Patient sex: F
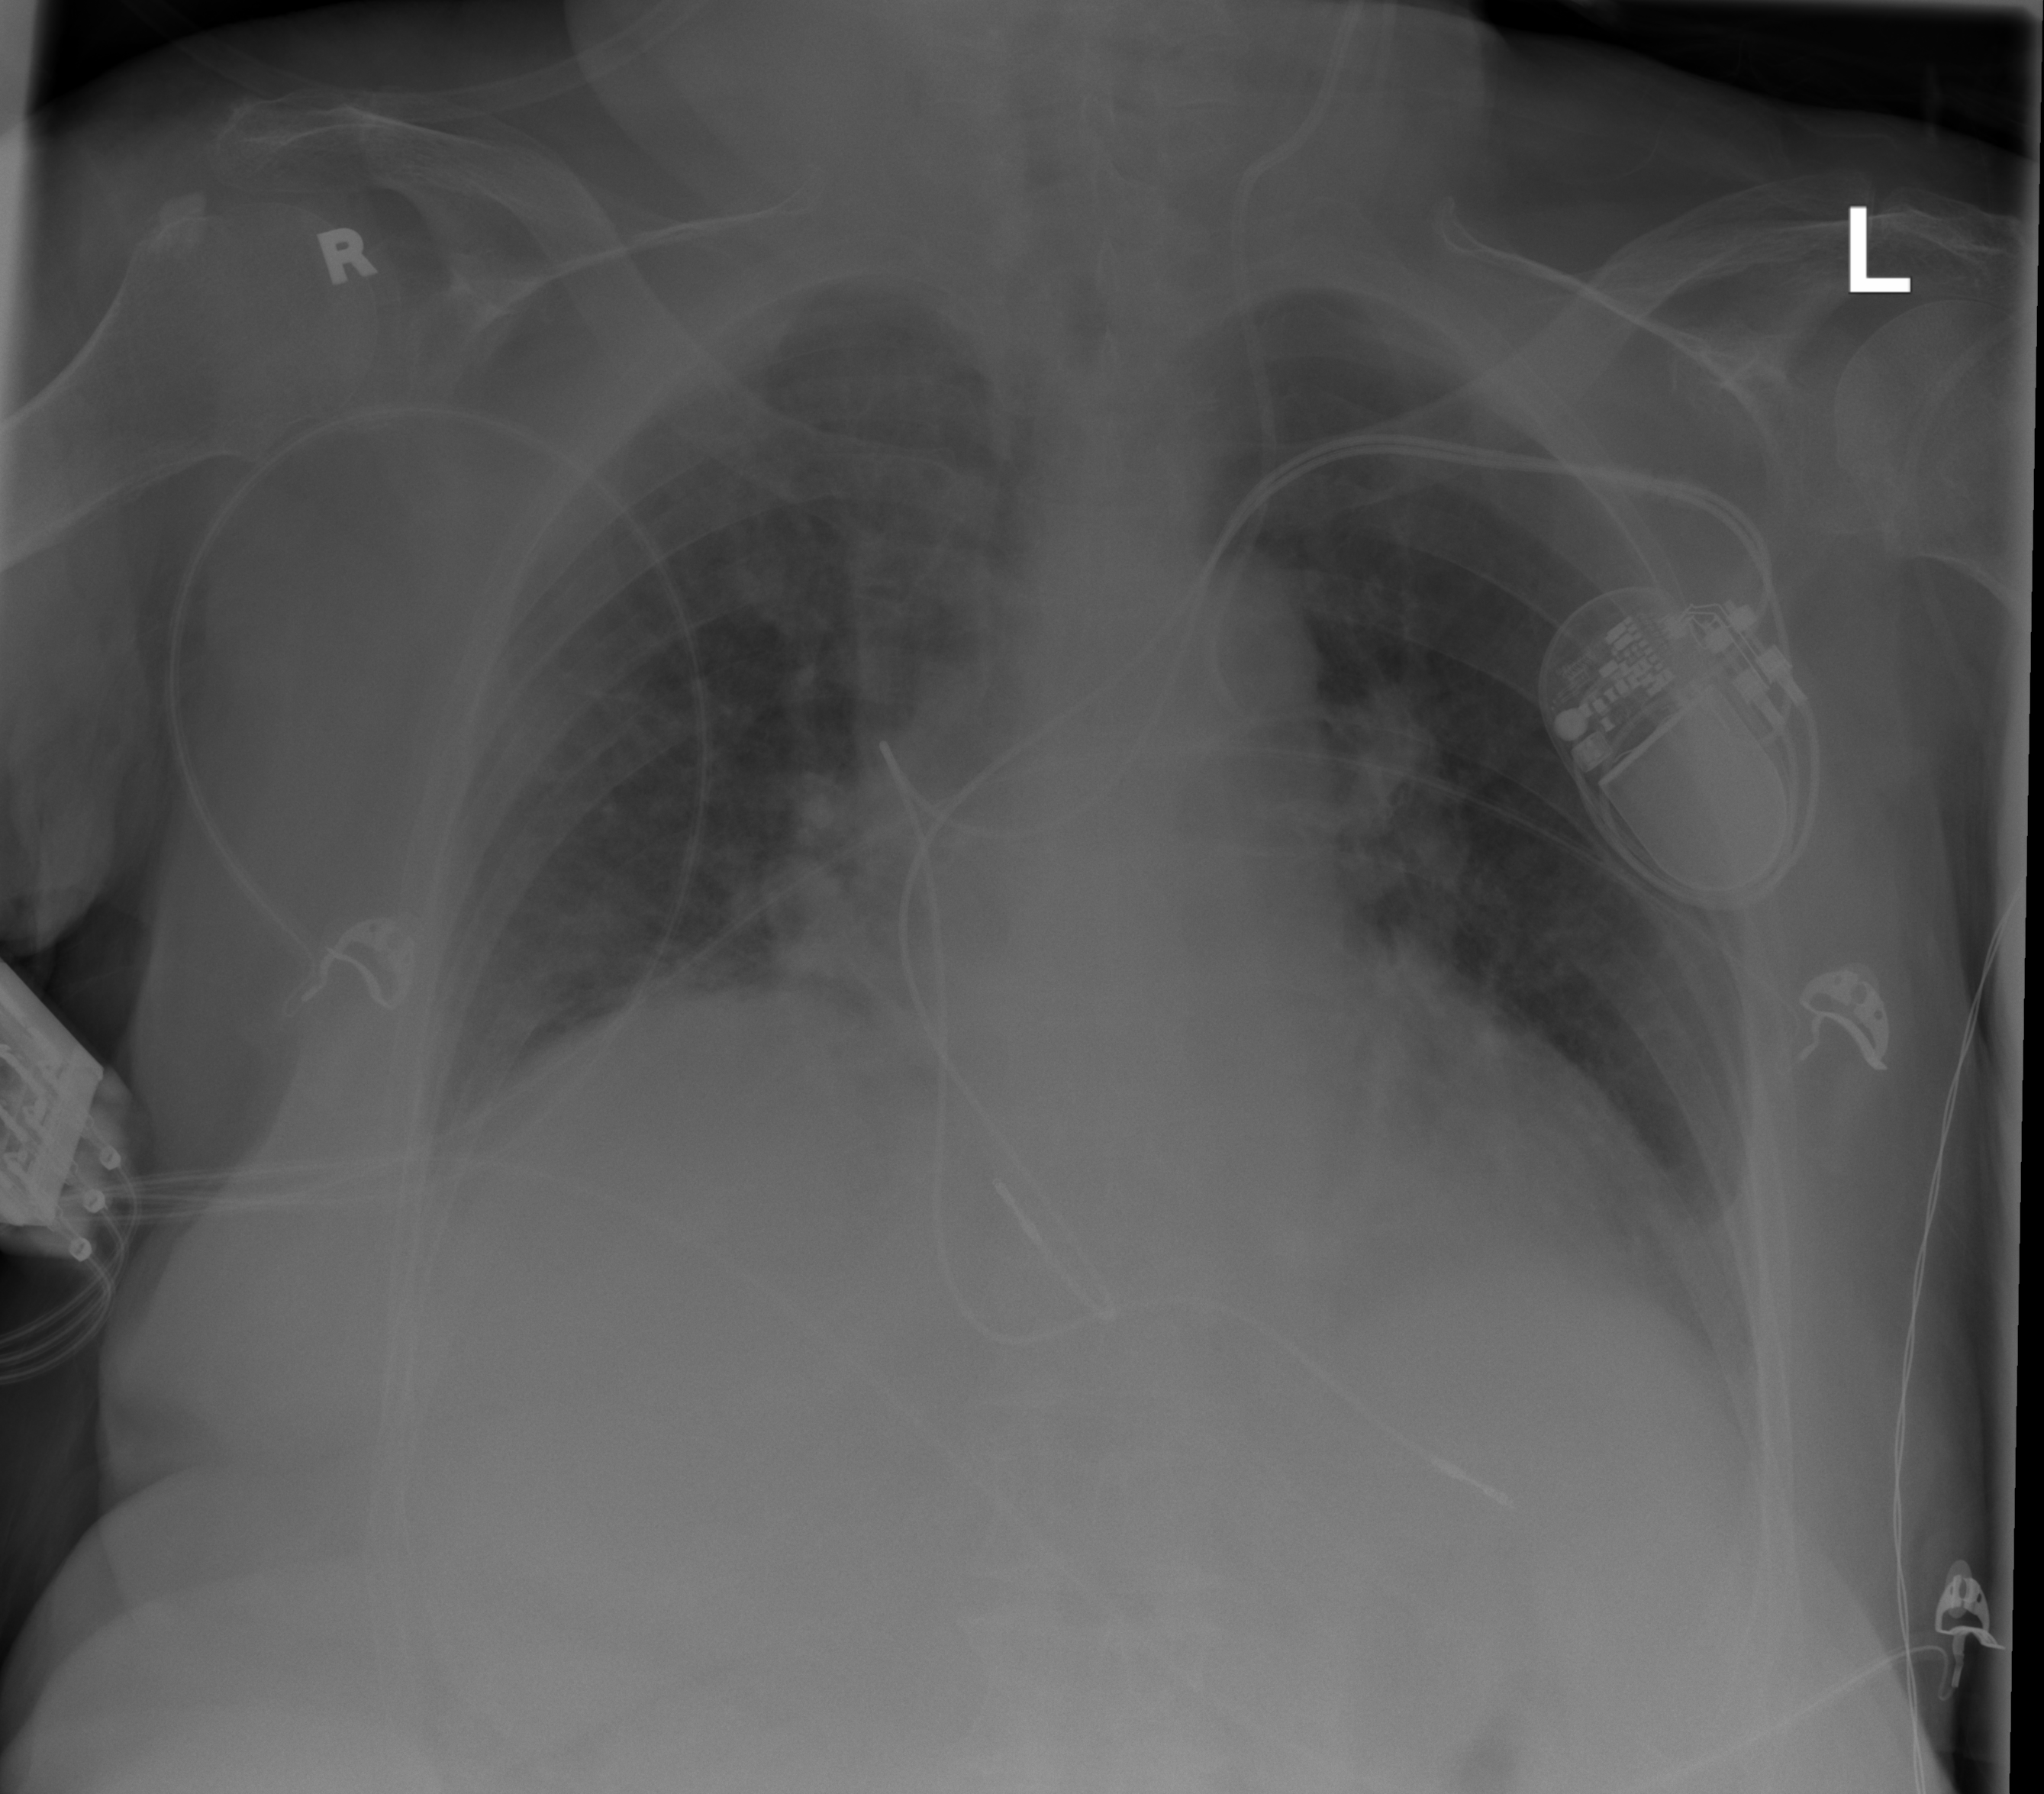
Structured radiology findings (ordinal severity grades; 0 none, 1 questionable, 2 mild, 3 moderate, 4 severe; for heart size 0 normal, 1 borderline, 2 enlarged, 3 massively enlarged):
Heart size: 2
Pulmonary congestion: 2
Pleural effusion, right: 0
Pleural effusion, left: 0
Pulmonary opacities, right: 0
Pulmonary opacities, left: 0
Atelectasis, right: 0
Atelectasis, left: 0